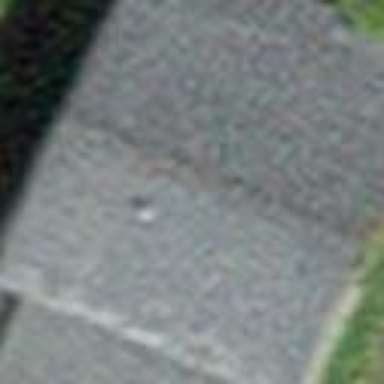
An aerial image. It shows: Part of building.